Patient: sex M, age 58
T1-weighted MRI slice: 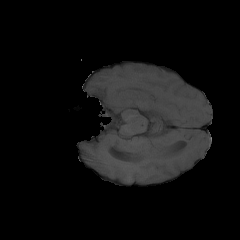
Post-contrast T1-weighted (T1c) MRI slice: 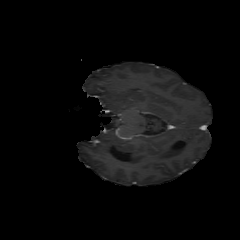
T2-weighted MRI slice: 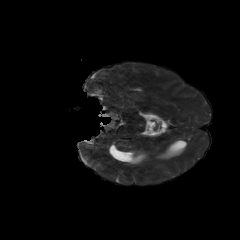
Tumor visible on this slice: no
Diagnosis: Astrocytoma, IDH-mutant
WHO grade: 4